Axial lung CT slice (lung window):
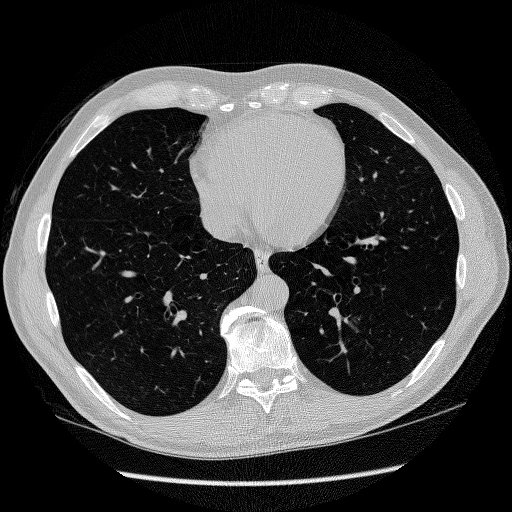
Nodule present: no